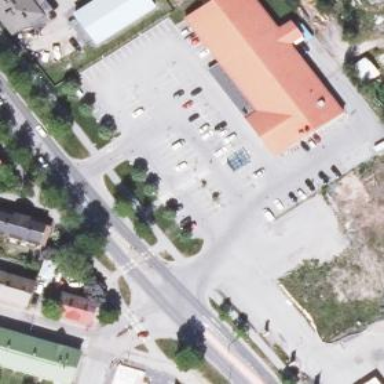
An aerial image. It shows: Supermarket building.